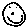
Label: smiley face